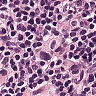
Metastatic tissue present: yes